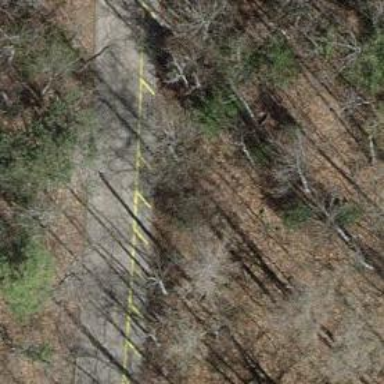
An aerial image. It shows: Unclassified road.